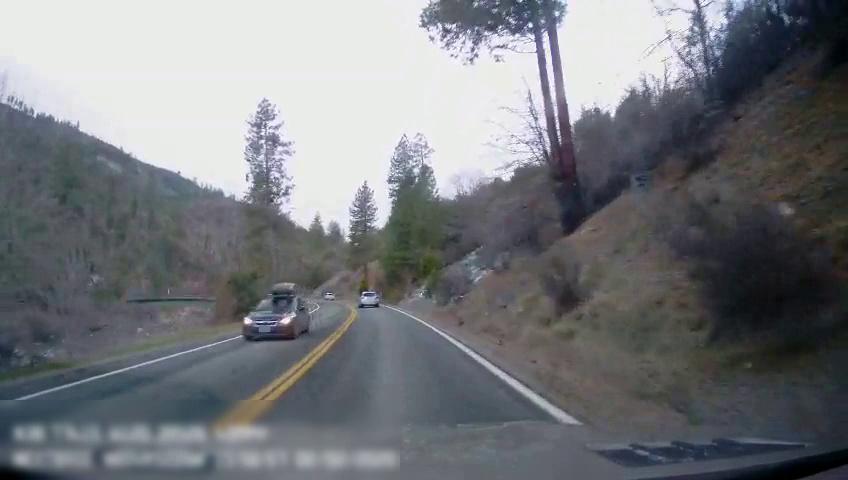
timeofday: Day
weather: Cloudy
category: Drivable Space
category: Vehicles | Car
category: Vehicles | SUV
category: Vehicles | Car
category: Lanes | Current Lane
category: Lanes | Current Lane
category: Lanes | Opposite Lane